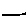
Label: line